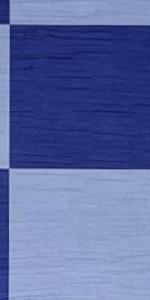
Label: Empty